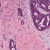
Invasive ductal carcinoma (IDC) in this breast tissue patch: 1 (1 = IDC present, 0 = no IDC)